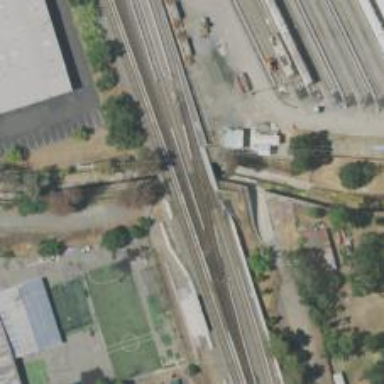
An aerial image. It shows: Electrified rail passing through service yard.